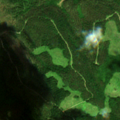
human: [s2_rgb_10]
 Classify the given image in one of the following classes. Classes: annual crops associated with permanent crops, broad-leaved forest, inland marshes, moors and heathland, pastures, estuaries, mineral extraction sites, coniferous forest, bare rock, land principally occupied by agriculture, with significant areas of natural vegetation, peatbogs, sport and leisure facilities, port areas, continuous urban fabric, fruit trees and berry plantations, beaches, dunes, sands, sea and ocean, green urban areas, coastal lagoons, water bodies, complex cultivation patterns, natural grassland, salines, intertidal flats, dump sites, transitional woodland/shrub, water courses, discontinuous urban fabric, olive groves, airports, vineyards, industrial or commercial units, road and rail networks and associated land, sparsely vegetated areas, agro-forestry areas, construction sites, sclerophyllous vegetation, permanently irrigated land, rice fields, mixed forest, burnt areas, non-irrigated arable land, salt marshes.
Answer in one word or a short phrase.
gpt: coniferous forest, transitional woodland/shrub